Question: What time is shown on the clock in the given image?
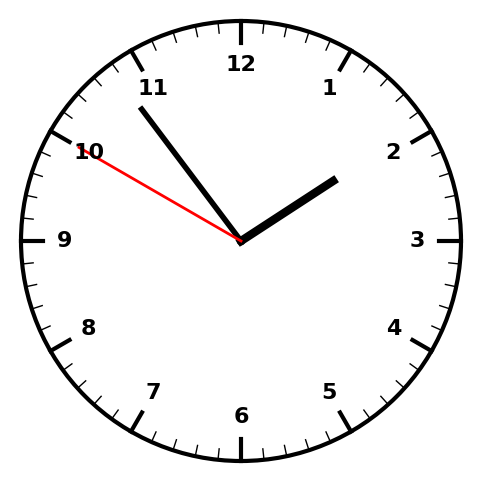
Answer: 01:53:50